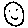
Label: smiley face